Question: I have the following html code:
'''
<table border="1">
<tbody>
<tr>
<td rowspan="4">1 Rowspan=4</td>
<td rowspan="3">2 Rowspan=3</td>
</tr>
<tr>
<td>3 something</td>
</tr>
<tr>
<td>4 something</td>
</tr>
<tr>
<td>5 something</td>
</tr>
<tr>
<td>6 something</td>
<td>7 something</td>
</tr>
<tr>
<td>8 something</td>
<td>9 something</td>
</tr>
</tbody>
</table>
'''
It behaves like this:

This is wrong! There should be only 2 columns!
I want to have cell #3 below #2 and #4 below #1.
Why isn't that possible?
Here is a fiddle: <URL>
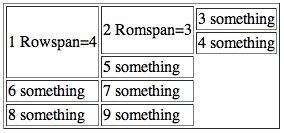
Answer: The markup violates the HTML table model. If check the markup with <URL>."
So as suggested in @Aditi's answer and Madara Uchiha's comment, change 'rowspan="4"' to 'rowspan="2"' and remove 'rowspan="3"' and set the height of the first row in CSS (as the obvious intent is to make it higher than it would otherwise be).